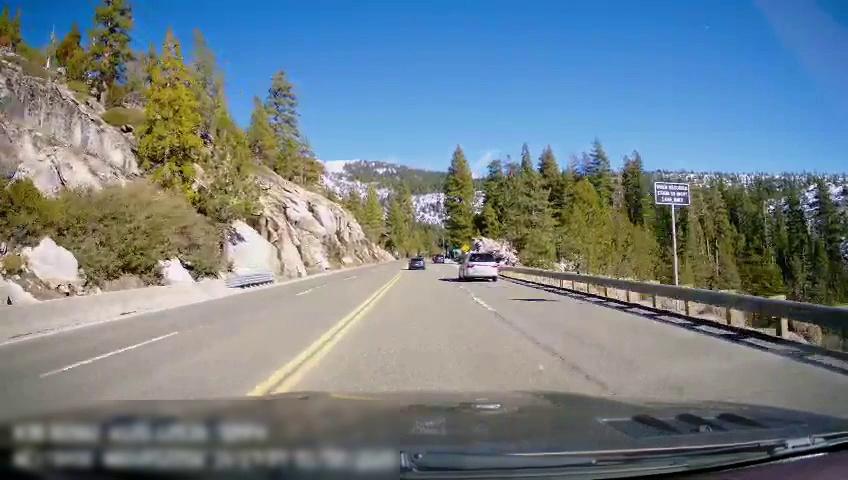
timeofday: Day
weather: Sunny
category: Drivable Space
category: Vehicles | SUV
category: Vehicles | Van
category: Vehicles | Car
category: Lanes | Opposite Lane
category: Lanes | Opposite Lane
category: Lanes | Opposite Lane
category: Lanes | Opposite Lane
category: Lanes | Current Lane
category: Traffic | Signs